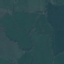
Land use / land cover class: Pasture